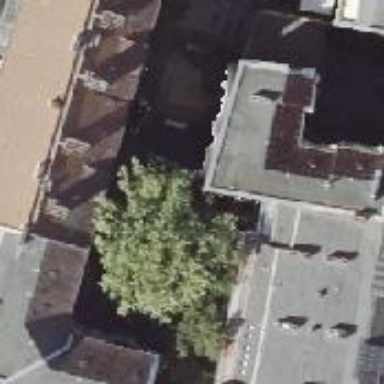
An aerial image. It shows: Residential building with double saltbox roof shape.